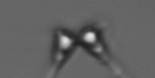
Label: Asterionellopsis_glacialis